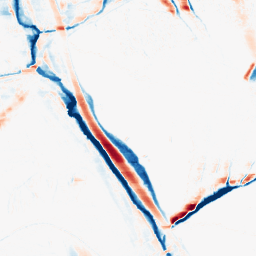
Category: morphological
Decomposition family: morphological_ellipse
Decomposition parameters: operation: average
width: 5
height: 20
Upsampling method: bilinear
Upsampling parameters: scale: 2
Upsampling scale: 2